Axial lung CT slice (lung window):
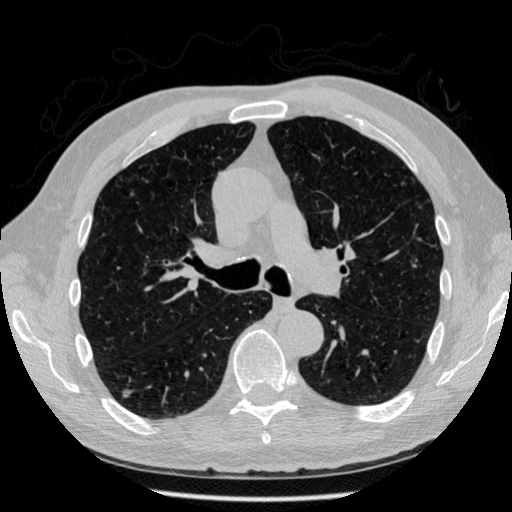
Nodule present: yes
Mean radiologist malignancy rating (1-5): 3